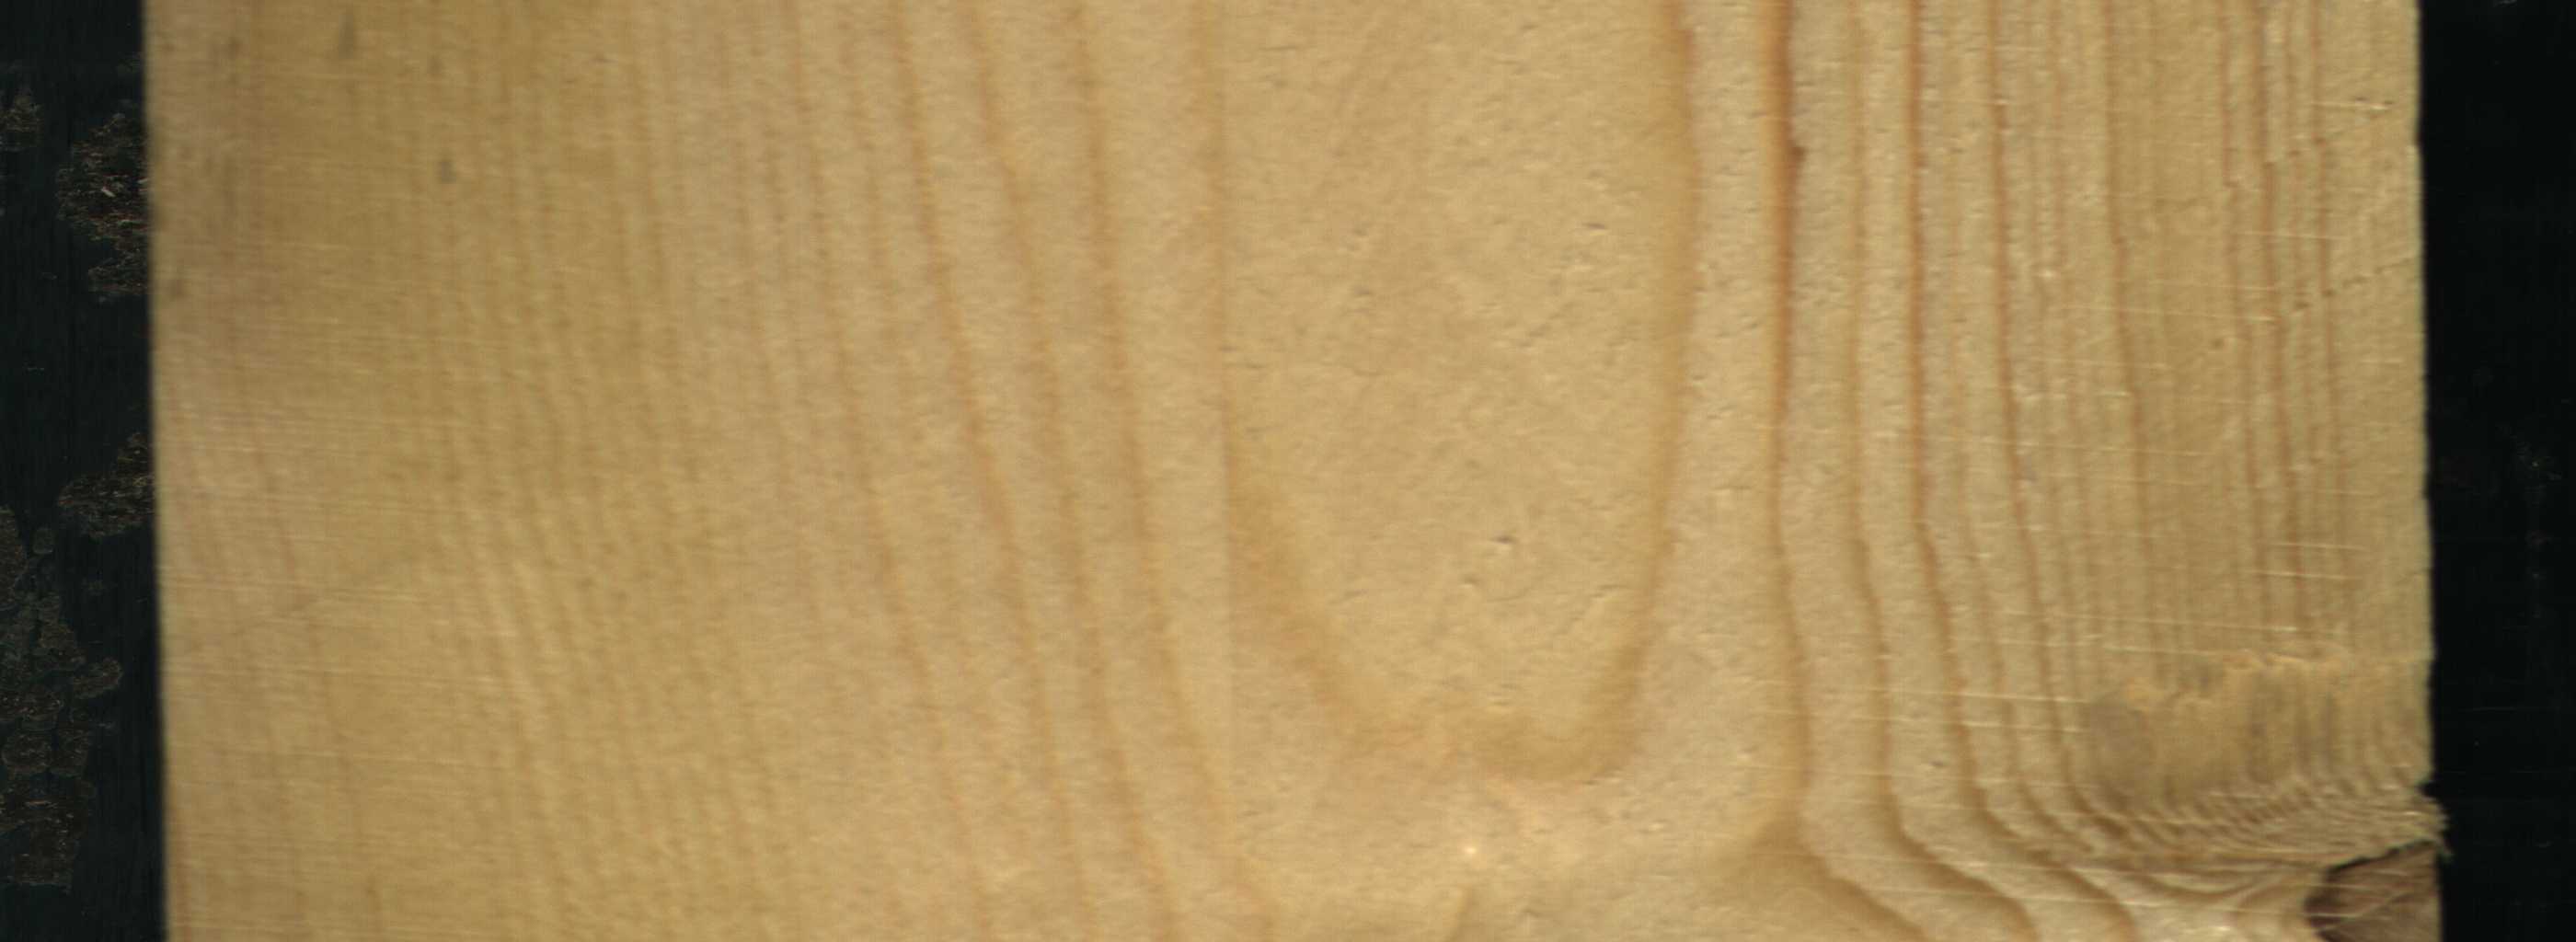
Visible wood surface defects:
Dead_Knot